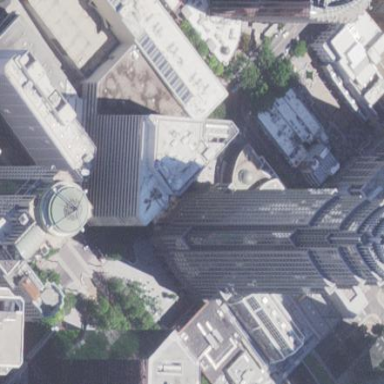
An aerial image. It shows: Bank building.